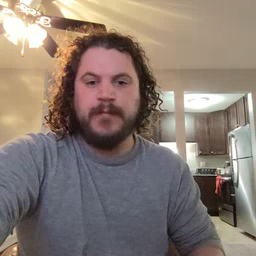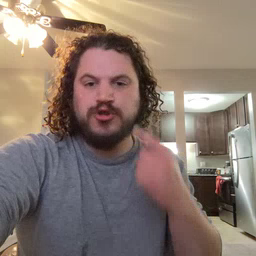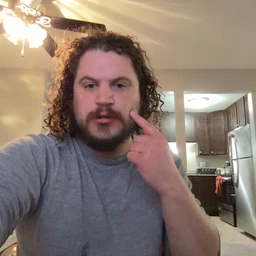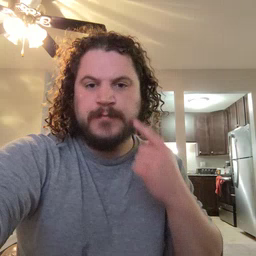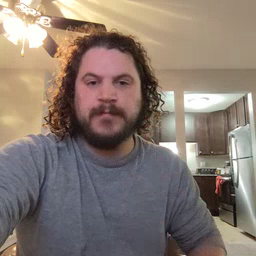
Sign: cheek